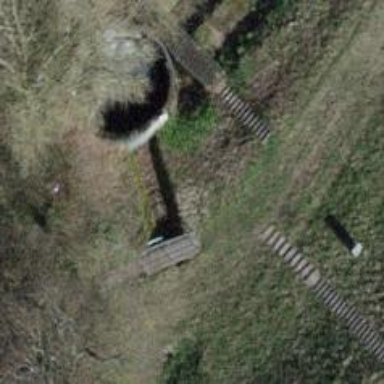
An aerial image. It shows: Concrete path bridge.